Два куска пластилина с массами $3 m$ и $m$ брошены одновременно с горизонтальной поверхности Земли со скоростями $v$ и $2 v$ (см. рисунок), причём скорости кусков не находятся в одной вертикальной плоскости.  Скорость куска массой $3 m$ составляет угол $\beta=45^{\circ}$ с вертикалью и угол $\alpha=60^{\circ}$ с прямой, проходящей через куски перед броском. Через некоторое время куски сталкиваются и слипаются.
С какой скорость упали на Землю слипшиеся куски?
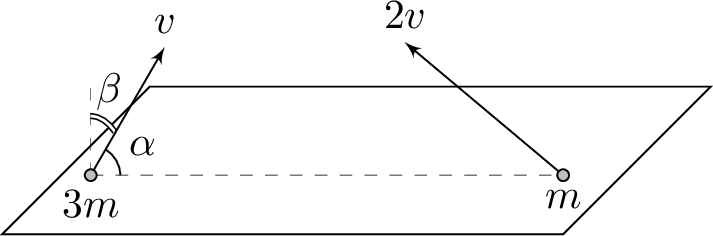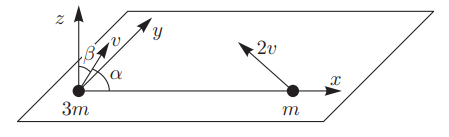
Решение: Направим оси $x$ и $y$ горизонтально, а ось $z$ вертикально (см. рисунок).  Проекции на оси скорости куска массой $3 m$ равны:$$v_{1 x}=v \cos \alpha=\frac{v}{2}, \quad v_{1 z}=v \cos \beta=\frac{v}{\sqrt{2}}, \quad v_{1 y}=\sqrt{v^{2}-v_{1 x}^{2}-v_{1 z}^{2}}=\frac{v}{2}.$$Поскольку куски пластилина столкнулись, начальные проекции их скоростей на оси $y$ и $z$ равны. Это легко понять, если рассмотреть их движение в системе отсчета, падающей вниз ускорением $g$. В этой системе скорости кусков пластилина постоянны, значит их проекции на оси $y$ и $z$ должны совпадать. Следовательно,$$v_{2 y}=v_{1 y}=v / 2, \quad v_{2 z}=v_{1 z}=v / \sqrt{2}.$$Кусок пластилина массой $m$ движется против направления оси $x$, следовательно$$v_{2 x}=-\sqrt{(2 v)^{2}-v_{2 y}^{2}-v_{2 z}^{2}}=-\sqrt{13} v / 2.$$Проекции скорости центра масс системы на оси:$$\left\{\begin{array}lv_{c x}=\frac{3 m v_{1 x}+m v_{2 x}}{4 m}=\frac{3-\sqrt{13}}{8} v \\v_{c y}=\frac{3 m v_{1 y}+m v_{2 y}}{4 m}=\frac{v}{2}\\v_{c z}=\frac{3 m v_{1 z}+m v_{2 z}}{4 m}=\frac{v}{\sqrt{2}}\end{array}\right.$$Скорость слипшихся кусков при падении равна скорости центра масс при бросании:$$v_{пад}=v_{c}=\sqrt{v_{c x}^{2}+v_{c y}^{2}+v_{c z}^{2}}=\frac{v}{8} \sqrt{70-6 \sqrt{13}} \approx 0.87 v.$$
Ответ: $$ v_{пад}=\sqrt{v_{c x}^{2}+v_{c y}^{2}+v_{c z}^{2}}\approx 0.87 v. $$
Темы:
T, Механика, Кинематика, Всероссийские, 3D